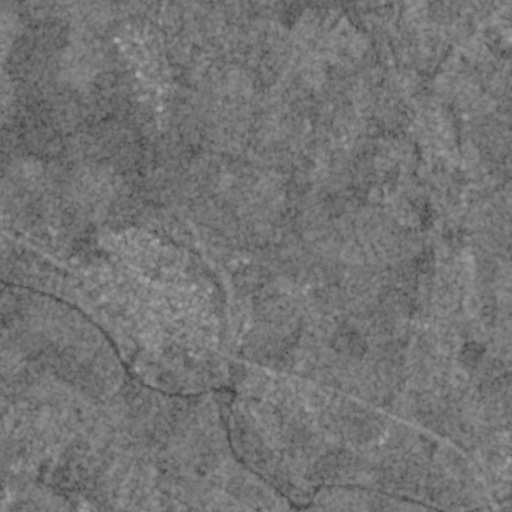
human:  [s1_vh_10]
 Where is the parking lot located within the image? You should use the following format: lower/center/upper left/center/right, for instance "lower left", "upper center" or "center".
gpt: The parking lot is located in the center left of the image.
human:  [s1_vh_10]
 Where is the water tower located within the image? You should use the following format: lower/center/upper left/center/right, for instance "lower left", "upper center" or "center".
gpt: The water tower is located in the center left of the image.
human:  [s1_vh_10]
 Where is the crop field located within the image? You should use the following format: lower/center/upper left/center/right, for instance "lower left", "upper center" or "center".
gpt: There is no crop field in the image.

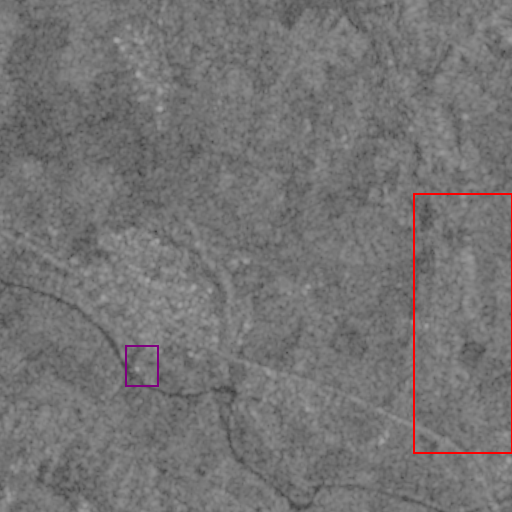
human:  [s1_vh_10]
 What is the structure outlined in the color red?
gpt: The structure outlined in red is a crop field.
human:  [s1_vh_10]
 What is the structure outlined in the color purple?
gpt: The structure outlined in purple is a park.
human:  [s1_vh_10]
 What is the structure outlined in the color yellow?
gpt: There is no yellow outline.